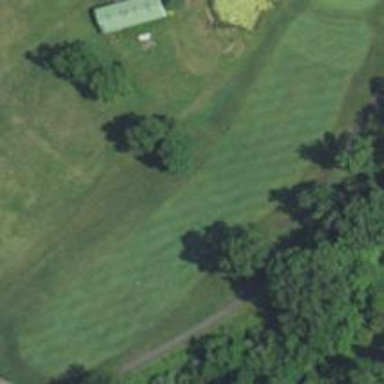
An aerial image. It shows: Golf fairway surrounded by grass.